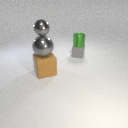
small gray metal sphere above large brown rubber cube